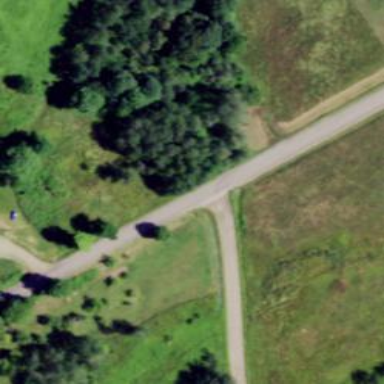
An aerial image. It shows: Unclassified road.